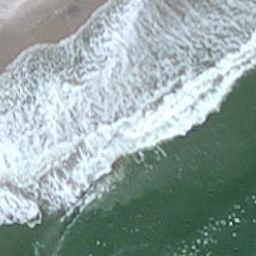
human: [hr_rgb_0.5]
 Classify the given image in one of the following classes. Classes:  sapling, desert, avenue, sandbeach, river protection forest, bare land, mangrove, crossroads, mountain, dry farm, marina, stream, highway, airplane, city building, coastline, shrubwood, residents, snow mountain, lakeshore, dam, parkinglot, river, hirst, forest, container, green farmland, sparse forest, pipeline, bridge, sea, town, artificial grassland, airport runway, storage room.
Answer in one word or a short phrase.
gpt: coastline